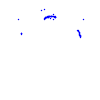
Particle: proton